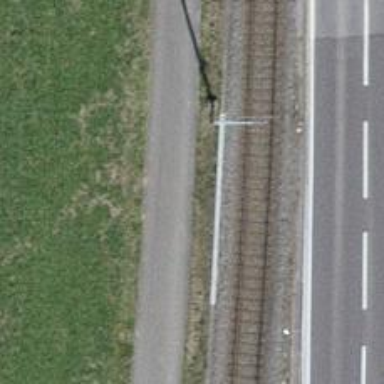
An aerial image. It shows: Railway level crossing.